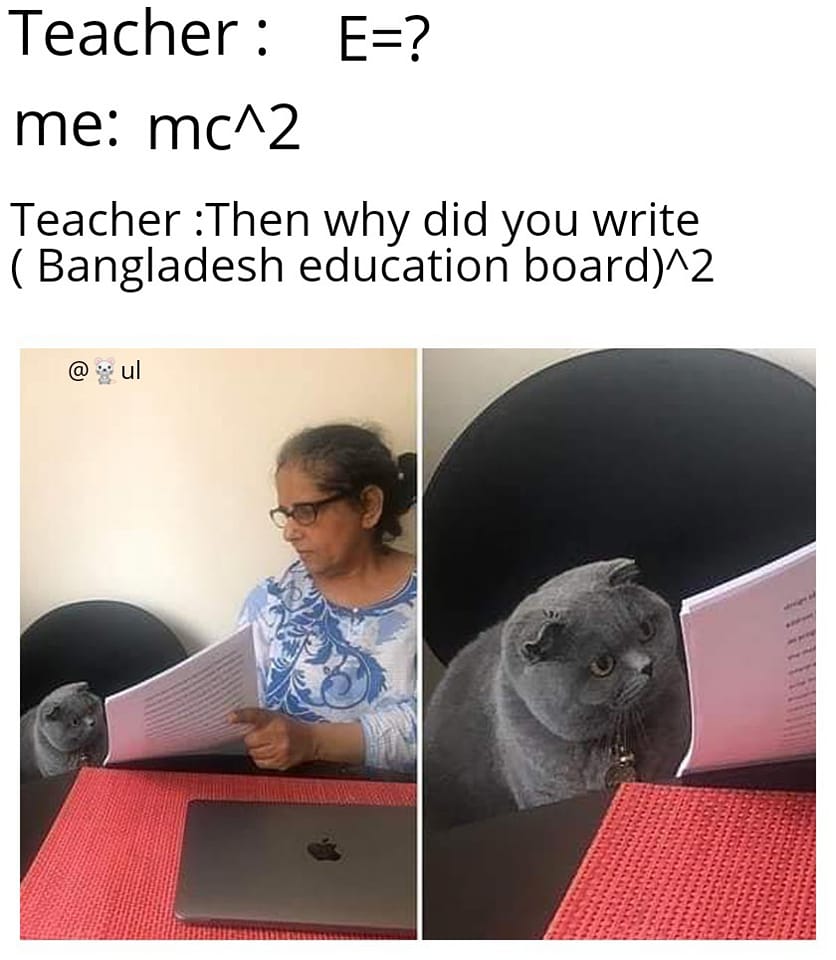
Caption: Teacher:    E = ?    me:  mc^2    Teacher: Then why did you write  (Bangladesh education board)^2
Label: non-hate